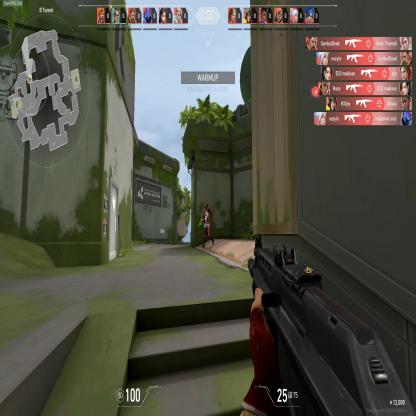
Label: enemy